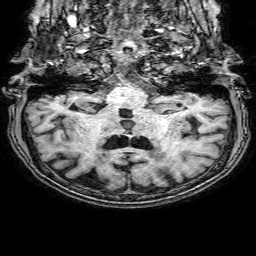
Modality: T1w
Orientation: sagittal
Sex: female
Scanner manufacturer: philips
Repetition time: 0.008147 s
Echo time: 0.00374 s